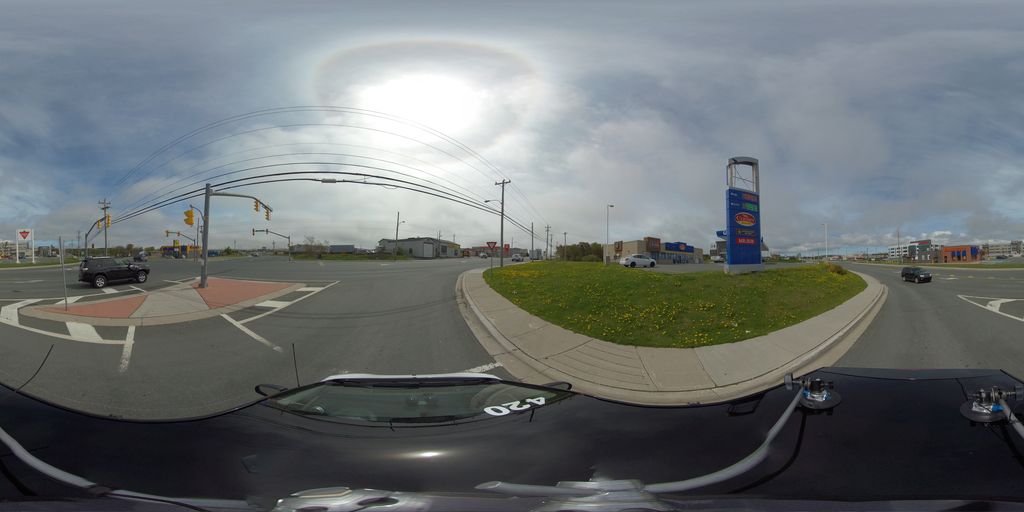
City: st_johns